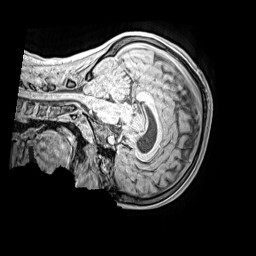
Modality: MP2RAGE
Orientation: sagittal
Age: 12
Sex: female
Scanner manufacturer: siemens
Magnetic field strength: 3 T
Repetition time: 4 s
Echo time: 0.00299 s